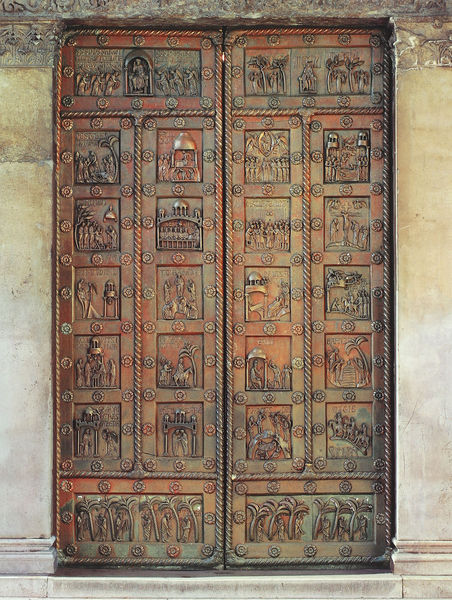
Titel: Porta di San Ranieri
Künstler: Bonanno Pisano
Standort: Pisa, Dom (EU - I - Toskana)
Schlagwörter: braun, tür, stein, felder, kirche, relief, handarbeit, verzierung, metall, bronze, religion, verziert, portal, schnörkel, handwerk, palmen, szenen, sizilien, narrativ, unterteilt